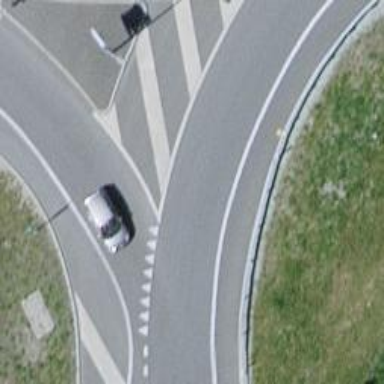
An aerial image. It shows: Asphalt road that is secondary route leading to roundabout.